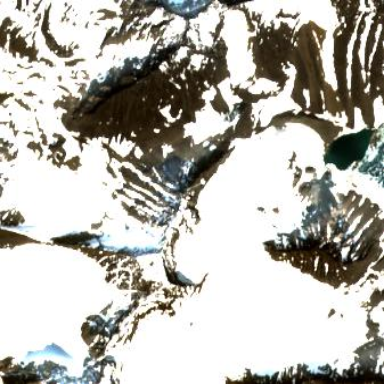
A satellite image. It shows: Stunning view of glacier.